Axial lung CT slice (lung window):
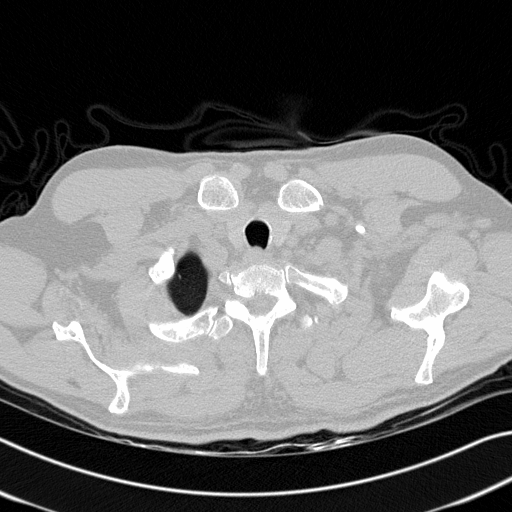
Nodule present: no